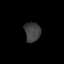
Tissue: lung
Cell type: Myeloid cells
Senescence score: 0.1776
Nuclear area (px): 309
Mean DAPI intensity: 62.819